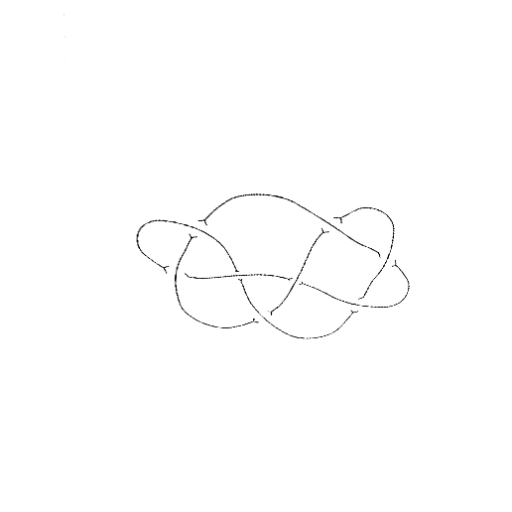
Crossing number: 8